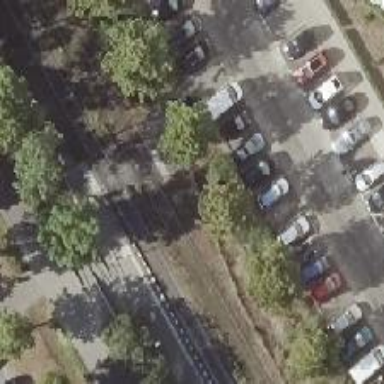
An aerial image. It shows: Tram crossing on the railway.